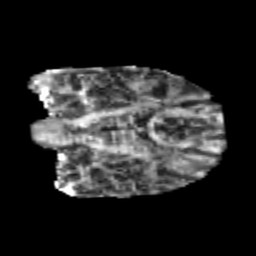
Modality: FA
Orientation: coronal
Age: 24
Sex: male
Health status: healthy
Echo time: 0.074 s